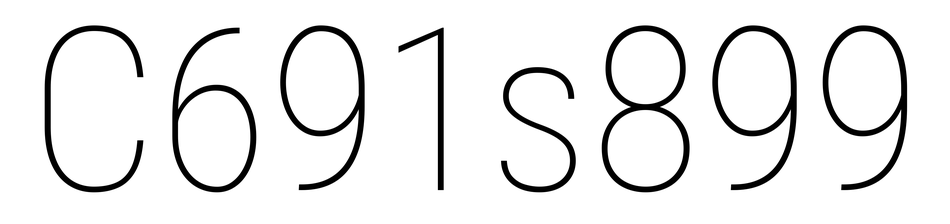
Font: Roboto_Condensed_Thin